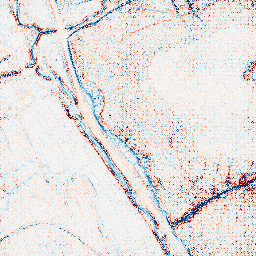
Category: edge_preserving
Decomposition family: anisotropic_diffusion
Decomposition parameters: iterations: 5
kappa: 30
gamma: 0.2
Upsampling method: regularized
Upsampling parameters: scale: 4
lambda_reg: 0.1
Upsampling scale: 4